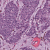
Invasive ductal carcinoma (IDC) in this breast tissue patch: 1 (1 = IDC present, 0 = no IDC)